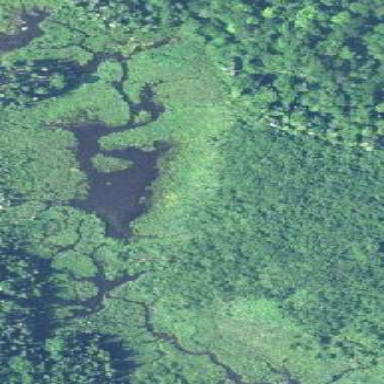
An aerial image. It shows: Marshy wetland area.